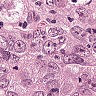
Metastatic tissue present: yes